Aerial crown-view tile of a tropical tree (Barro Colorado Island, Panama), acquired 20240813:
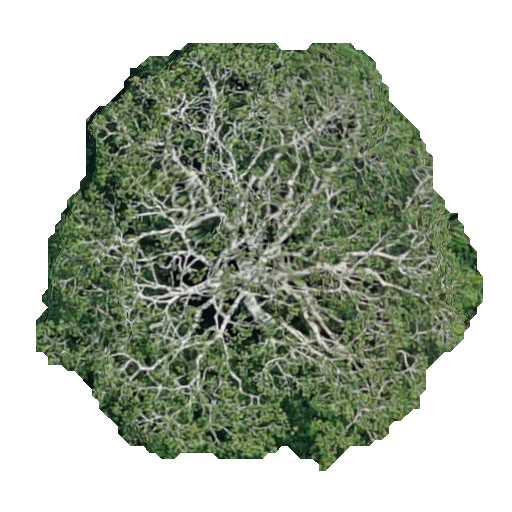
Species: Sterculia apetala
GBIF accepted scientific name: Sterculia apetala
Crown area: 213.402 m²